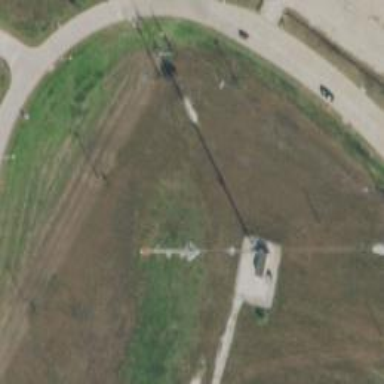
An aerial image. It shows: Communication mast tower.